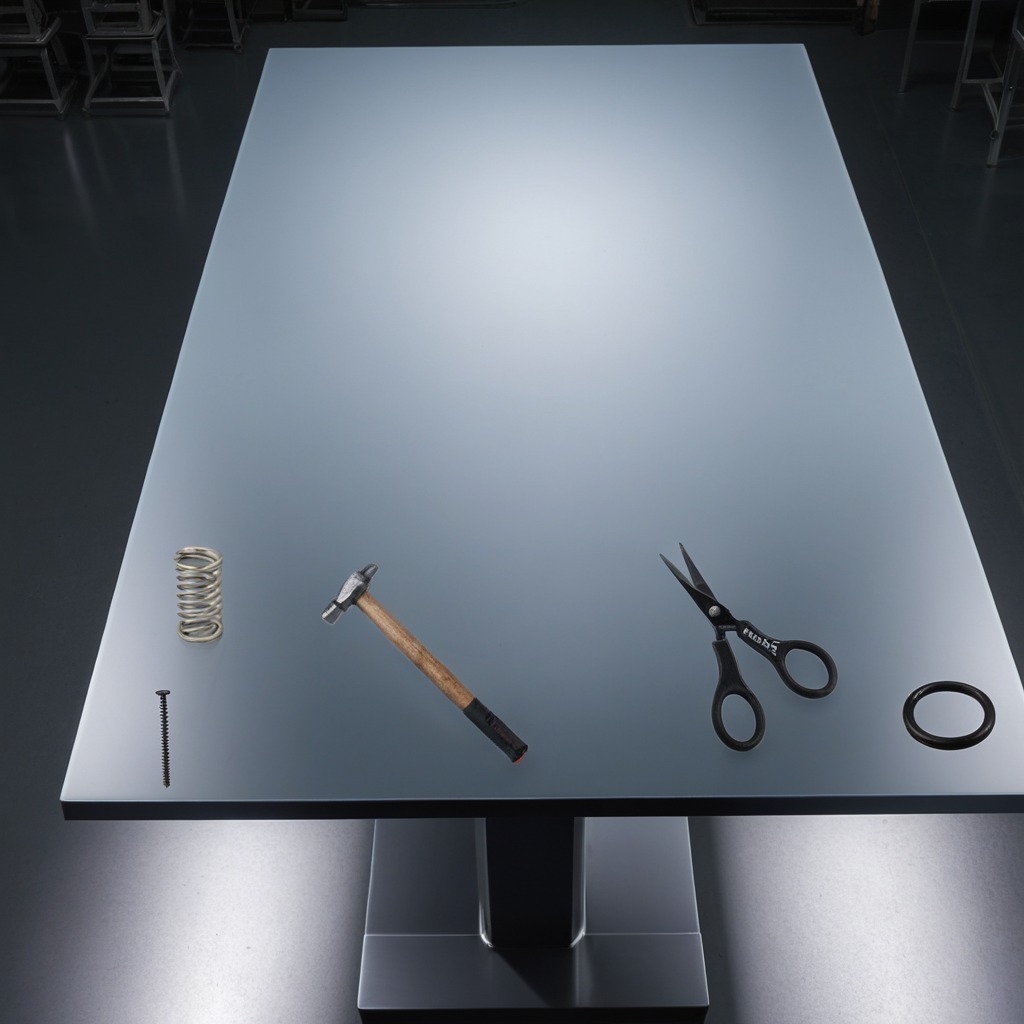
A rubber Oring, a metal machine screw, a hammer, a coiled metal spring, and a pair of scissors are lying on the tabletop.